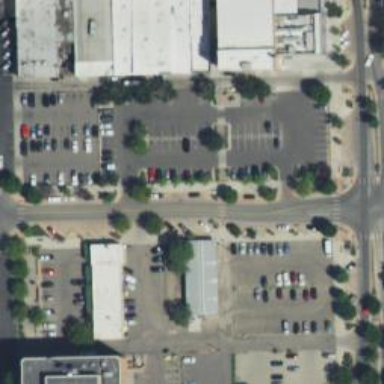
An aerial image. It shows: Parking space.